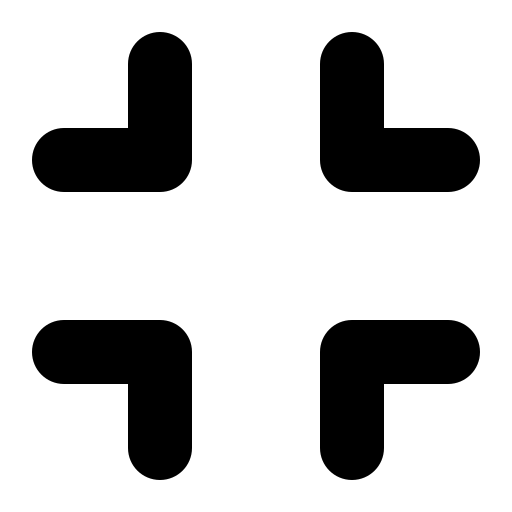
Tags: icon, FontAwesome, fa-icon, solid, compress